Field crop: tomato
Growth stage: 2
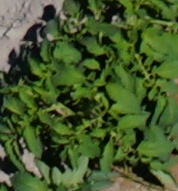
Species: tomato